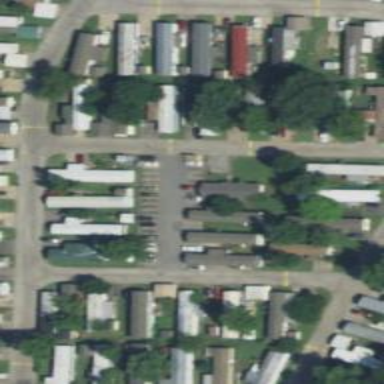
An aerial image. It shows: Living street.